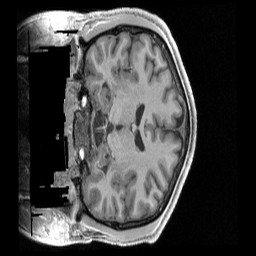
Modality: T1w
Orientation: coronal
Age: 19
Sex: male
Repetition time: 2.4 s
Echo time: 0.00222 s